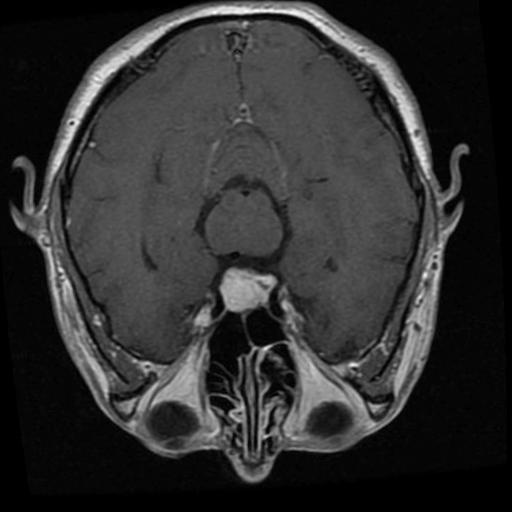
Label: meningioma